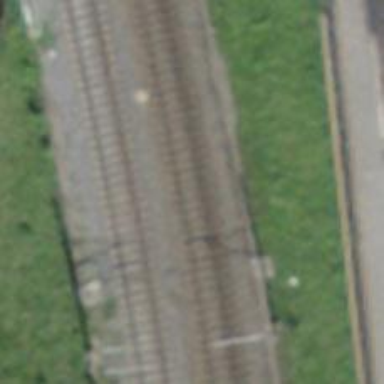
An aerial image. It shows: Railway track with contact line for electrification.